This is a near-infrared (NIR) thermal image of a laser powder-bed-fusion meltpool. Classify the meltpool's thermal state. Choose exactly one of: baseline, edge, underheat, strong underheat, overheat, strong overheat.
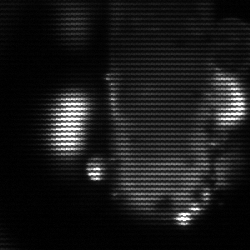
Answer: strong underheat